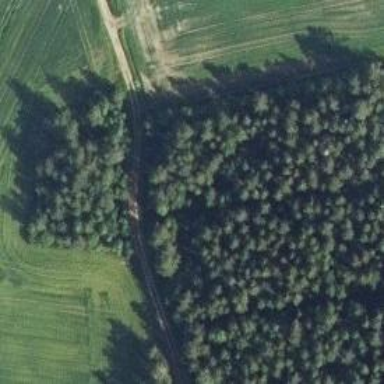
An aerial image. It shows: Track with grade3 tracktype.